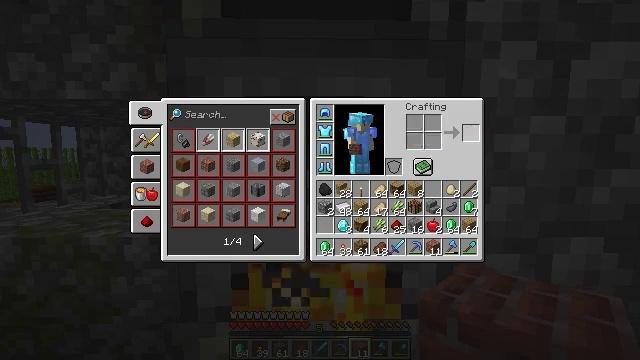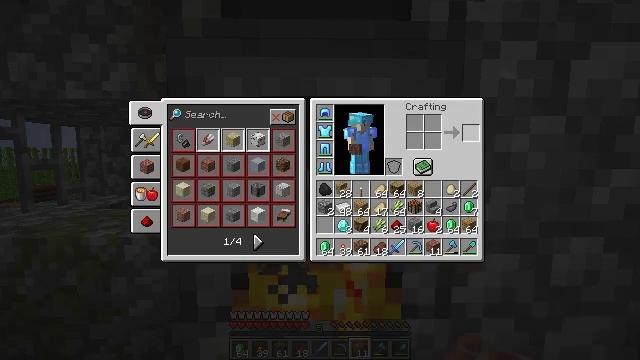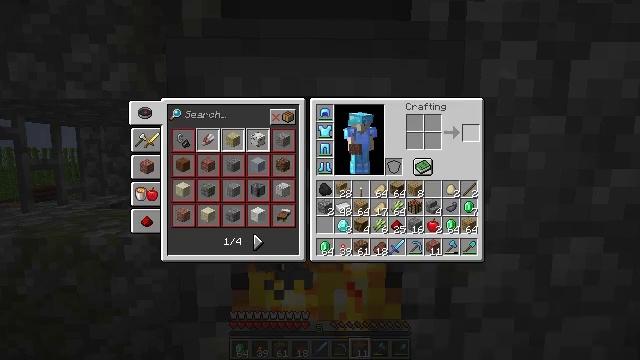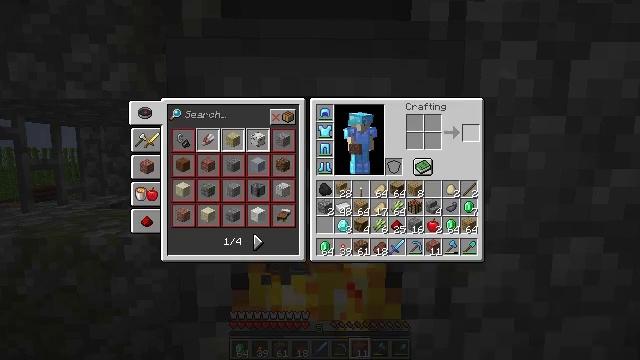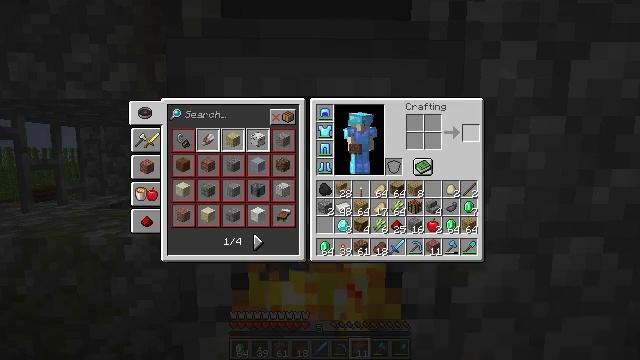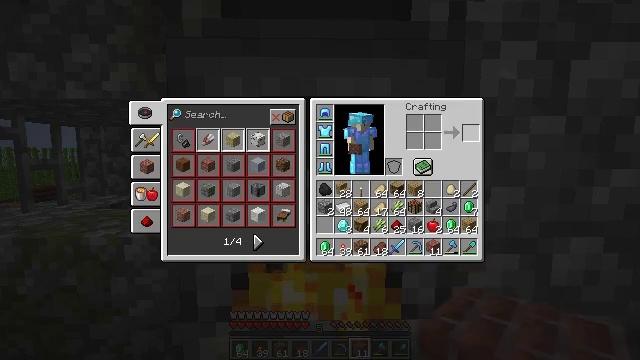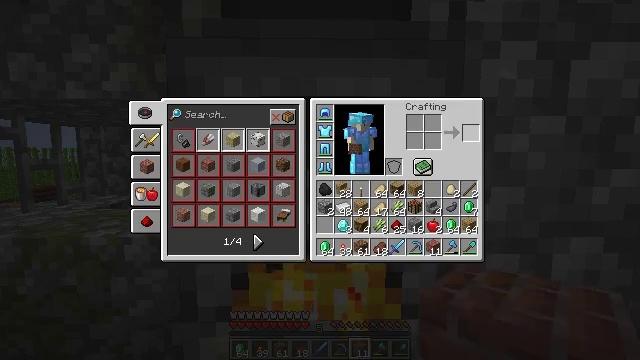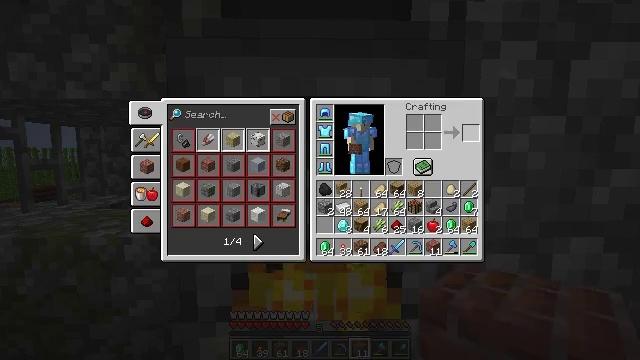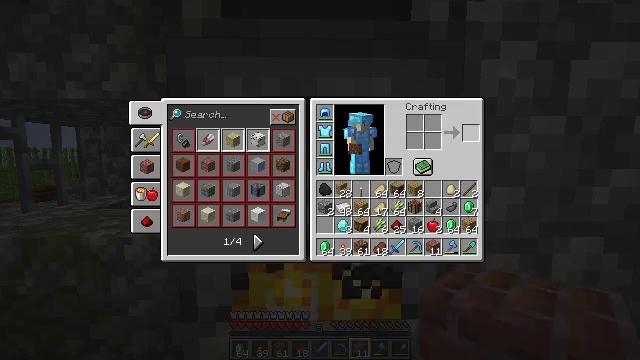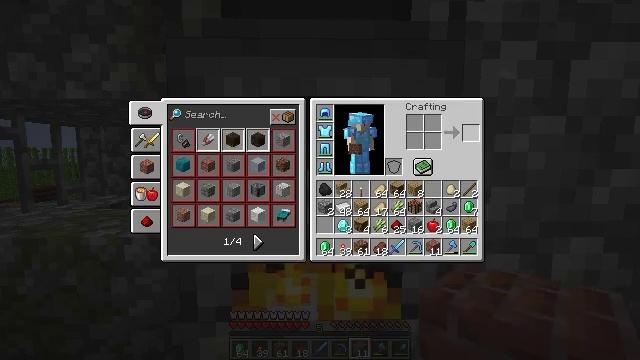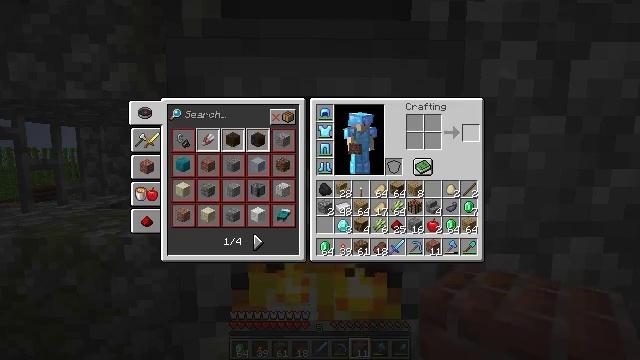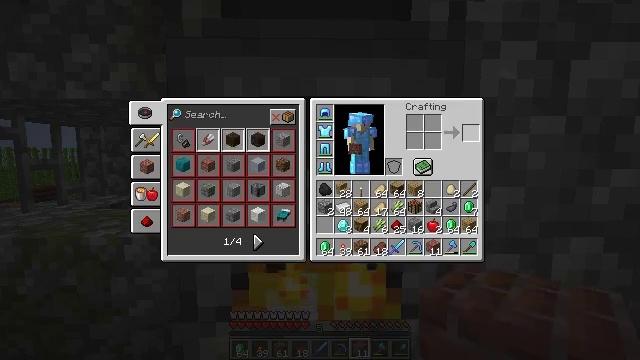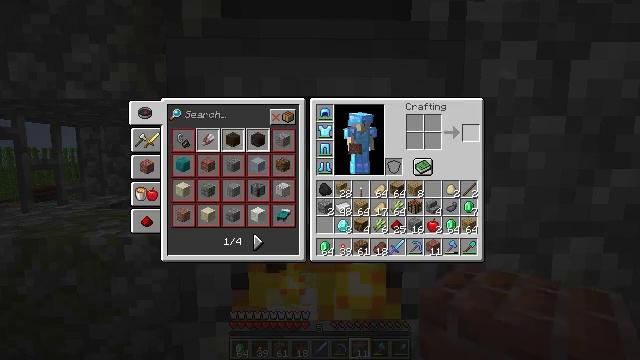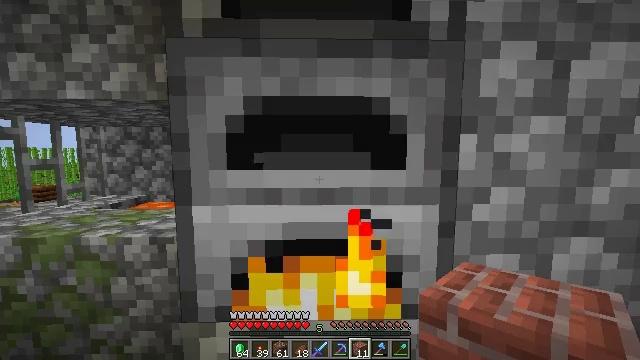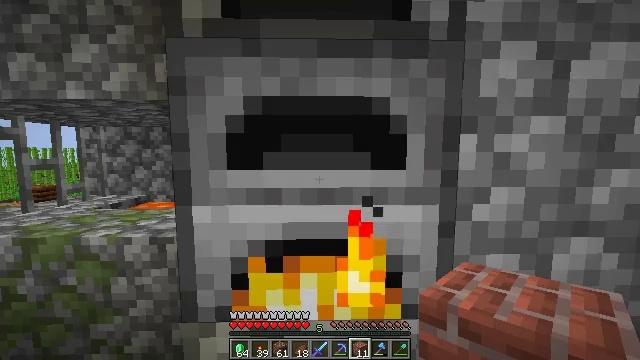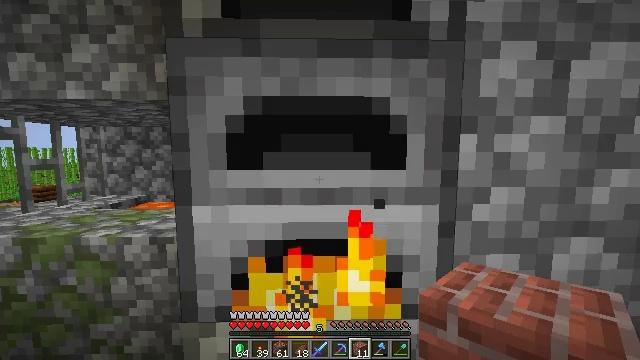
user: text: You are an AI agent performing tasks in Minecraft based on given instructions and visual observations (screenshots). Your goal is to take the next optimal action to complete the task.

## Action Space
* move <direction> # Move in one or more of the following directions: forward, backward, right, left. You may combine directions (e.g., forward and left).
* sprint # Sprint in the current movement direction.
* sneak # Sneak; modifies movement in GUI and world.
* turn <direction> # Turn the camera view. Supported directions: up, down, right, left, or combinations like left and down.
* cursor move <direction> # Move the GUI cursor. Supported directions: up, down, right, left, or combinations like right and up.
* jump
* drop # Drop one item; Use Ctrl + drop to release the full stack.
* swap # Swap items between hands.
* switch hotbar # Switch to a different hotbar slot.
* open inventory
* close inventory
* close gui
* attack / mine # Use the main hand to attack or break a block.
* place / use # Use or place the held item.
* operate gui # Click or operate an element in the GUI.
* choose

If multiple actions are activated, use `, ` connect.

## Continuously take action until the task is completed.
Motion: motion action
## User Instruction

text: Use the crafting table to create a brick slab.
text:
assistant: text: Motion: sneak, open gui
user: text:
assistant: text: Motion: sneak
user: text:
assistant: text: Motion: sneak
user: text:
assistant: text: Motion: sneak
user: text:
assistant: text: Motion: no_op
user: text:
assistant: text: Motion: no_op
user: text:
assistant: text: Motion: no_op
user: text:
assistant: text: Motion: no_op
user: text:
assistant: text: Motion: no_op
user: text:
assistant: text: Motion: no_op
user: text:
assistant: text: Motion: no_op
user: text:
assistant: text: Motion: no_op
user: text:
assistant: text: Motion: no_op
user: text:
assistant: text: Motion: close gui
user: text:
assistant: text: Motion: no_op
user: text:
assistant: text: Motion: turn left
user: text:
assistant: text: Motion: turn left and down
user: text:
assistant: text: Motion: turn left and down
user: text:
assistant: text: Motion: turn left and down
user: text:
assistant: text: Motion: turn left
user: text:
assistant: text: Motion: move forward, turn left and up
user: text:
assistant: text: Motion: move forward, turn left
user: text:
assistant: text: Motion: move forward, turn right
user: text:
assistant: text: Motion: move forward
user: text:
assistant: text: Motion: move forward
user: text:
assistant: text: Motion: move forward
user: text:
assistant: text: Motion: move forward
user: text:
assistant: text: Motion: move forward, sprint
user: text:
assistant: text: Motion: move forward, sprint, turn left
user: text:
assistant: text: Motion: move forward, sprint, turn left and up